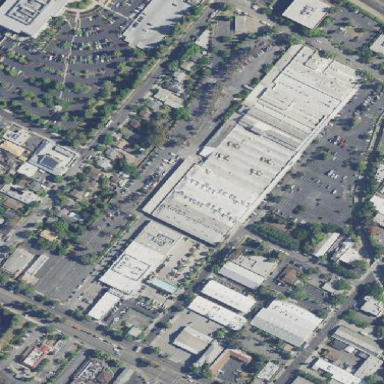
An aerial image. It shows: Commercial area.